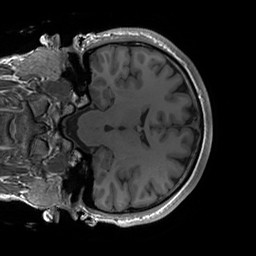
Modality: T1w
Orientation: coronal
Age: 31
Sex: male